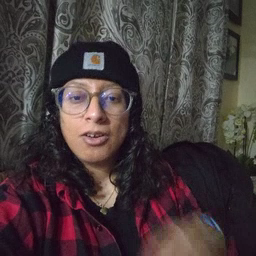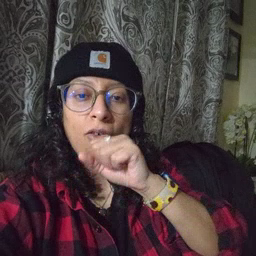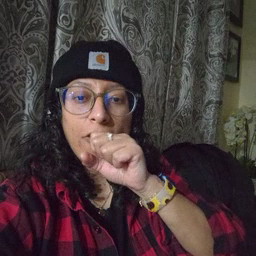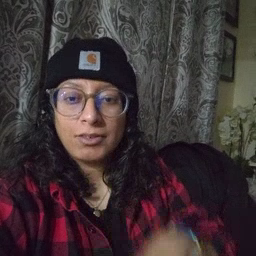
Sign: orange